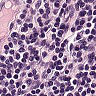
Metastatic tissue present: no